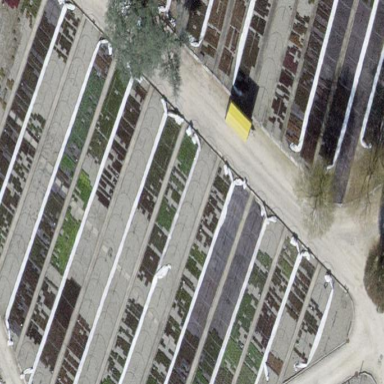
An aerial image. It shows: Plant nursery.